Interaction volume radius: 5 \u00c5
Interaction volume height: 15 \u00c5
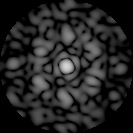
Disorder parameter: 0.6619